Question: hi good afternoon any ideas in how can i improve png quality of my icons? i used the kit from android developer page but i cant get sharp images i mean crystal clear, do i need to load this icons in a diff way than just draging into my layout? thanks
i use this layout:
'''
<!-- Rightend Arrow -->
<ImageView android:layout_width="wrap_content"
android:layout_height="wrap_content"
android:src="@drawable/arrow"
android:layout_alignParentRight="true"
android:layout_centerVertical="true"/>
</RelativeLayout>
'''
for example you can see the right arrow icon in eclipse sharp but in emulator and device looks blurred:

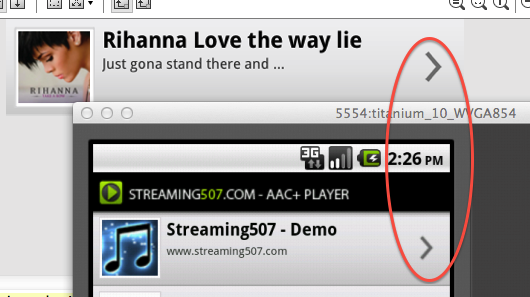
Answer: You need to provide resources for all densities. If you just place one icon in 'res/drawable', that resource will be used and scaled for densities above 'mdpi'. So for an 'hdpi' device, you're going to see an upscaled (150%) version of your drawable, and for 'xhdpi', you'll see a 200% upscaled version of your graphic.
You'll need to create larger versions of your graphic using the 3:4:6:8 ratio, where mdpi is the density (4). You can mostly ignore 'ldpi', but just provide a fallback in 'res/drawable'. Your icon for hdpi should be 1.5x larger, and your xhdpi icon should be 2x as large. So for instance, an image you want to display at 48x48dp (device-independent pixels) should be created at 48x48px for mdpi (placed in 'res/drawable-mdpi'), 72x72px for hdpi (placed in 'res/drawable-hdpi'), and 96x96 for xhdpi (placed in 'res/drawable-xhdpi). Android will automatically pick the correct version for your density if you've made it available, and won't scale it.
Keep in mind, the graphics still will be only as sharp as you design them originally.
See <URL> for more information.